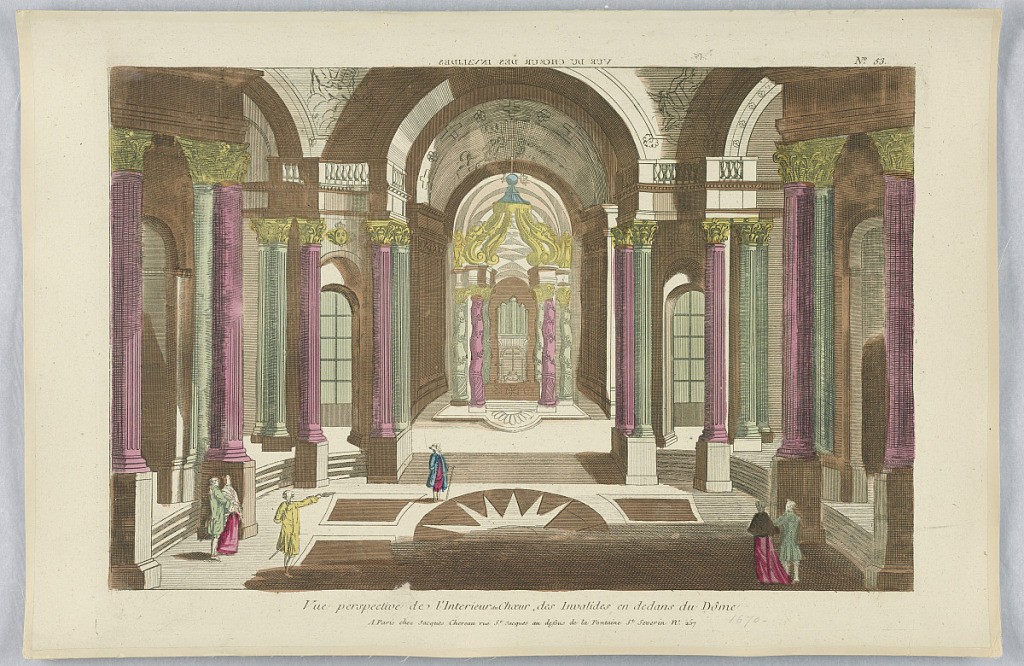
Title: Peep-Show Print
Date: mid-18th century
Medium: Engraving and brush and wash on paper
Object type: Print
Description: Peep-show print